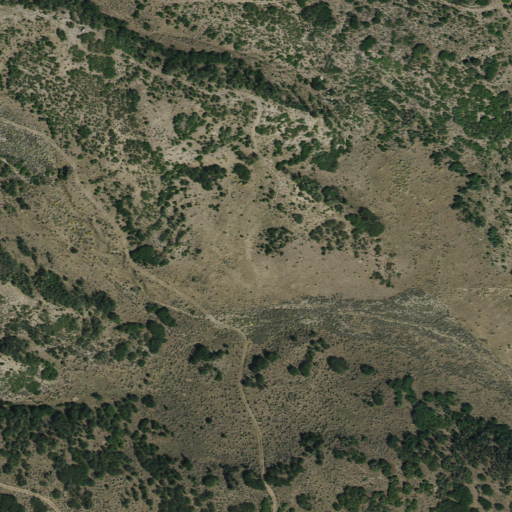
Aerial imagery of valley in Utah named Wildcat Hollow containing shrub, grassland, and evergreen forest